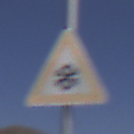
Verkehrszeichen: SchneeOderEisglaette
Umgebung: Outdoor, Nature
Tageszeit: Midday
Wetter: Clear
Licht: Natural
Jahreszeit: NotSpecified
Kontrast: HighContrast